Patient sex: F
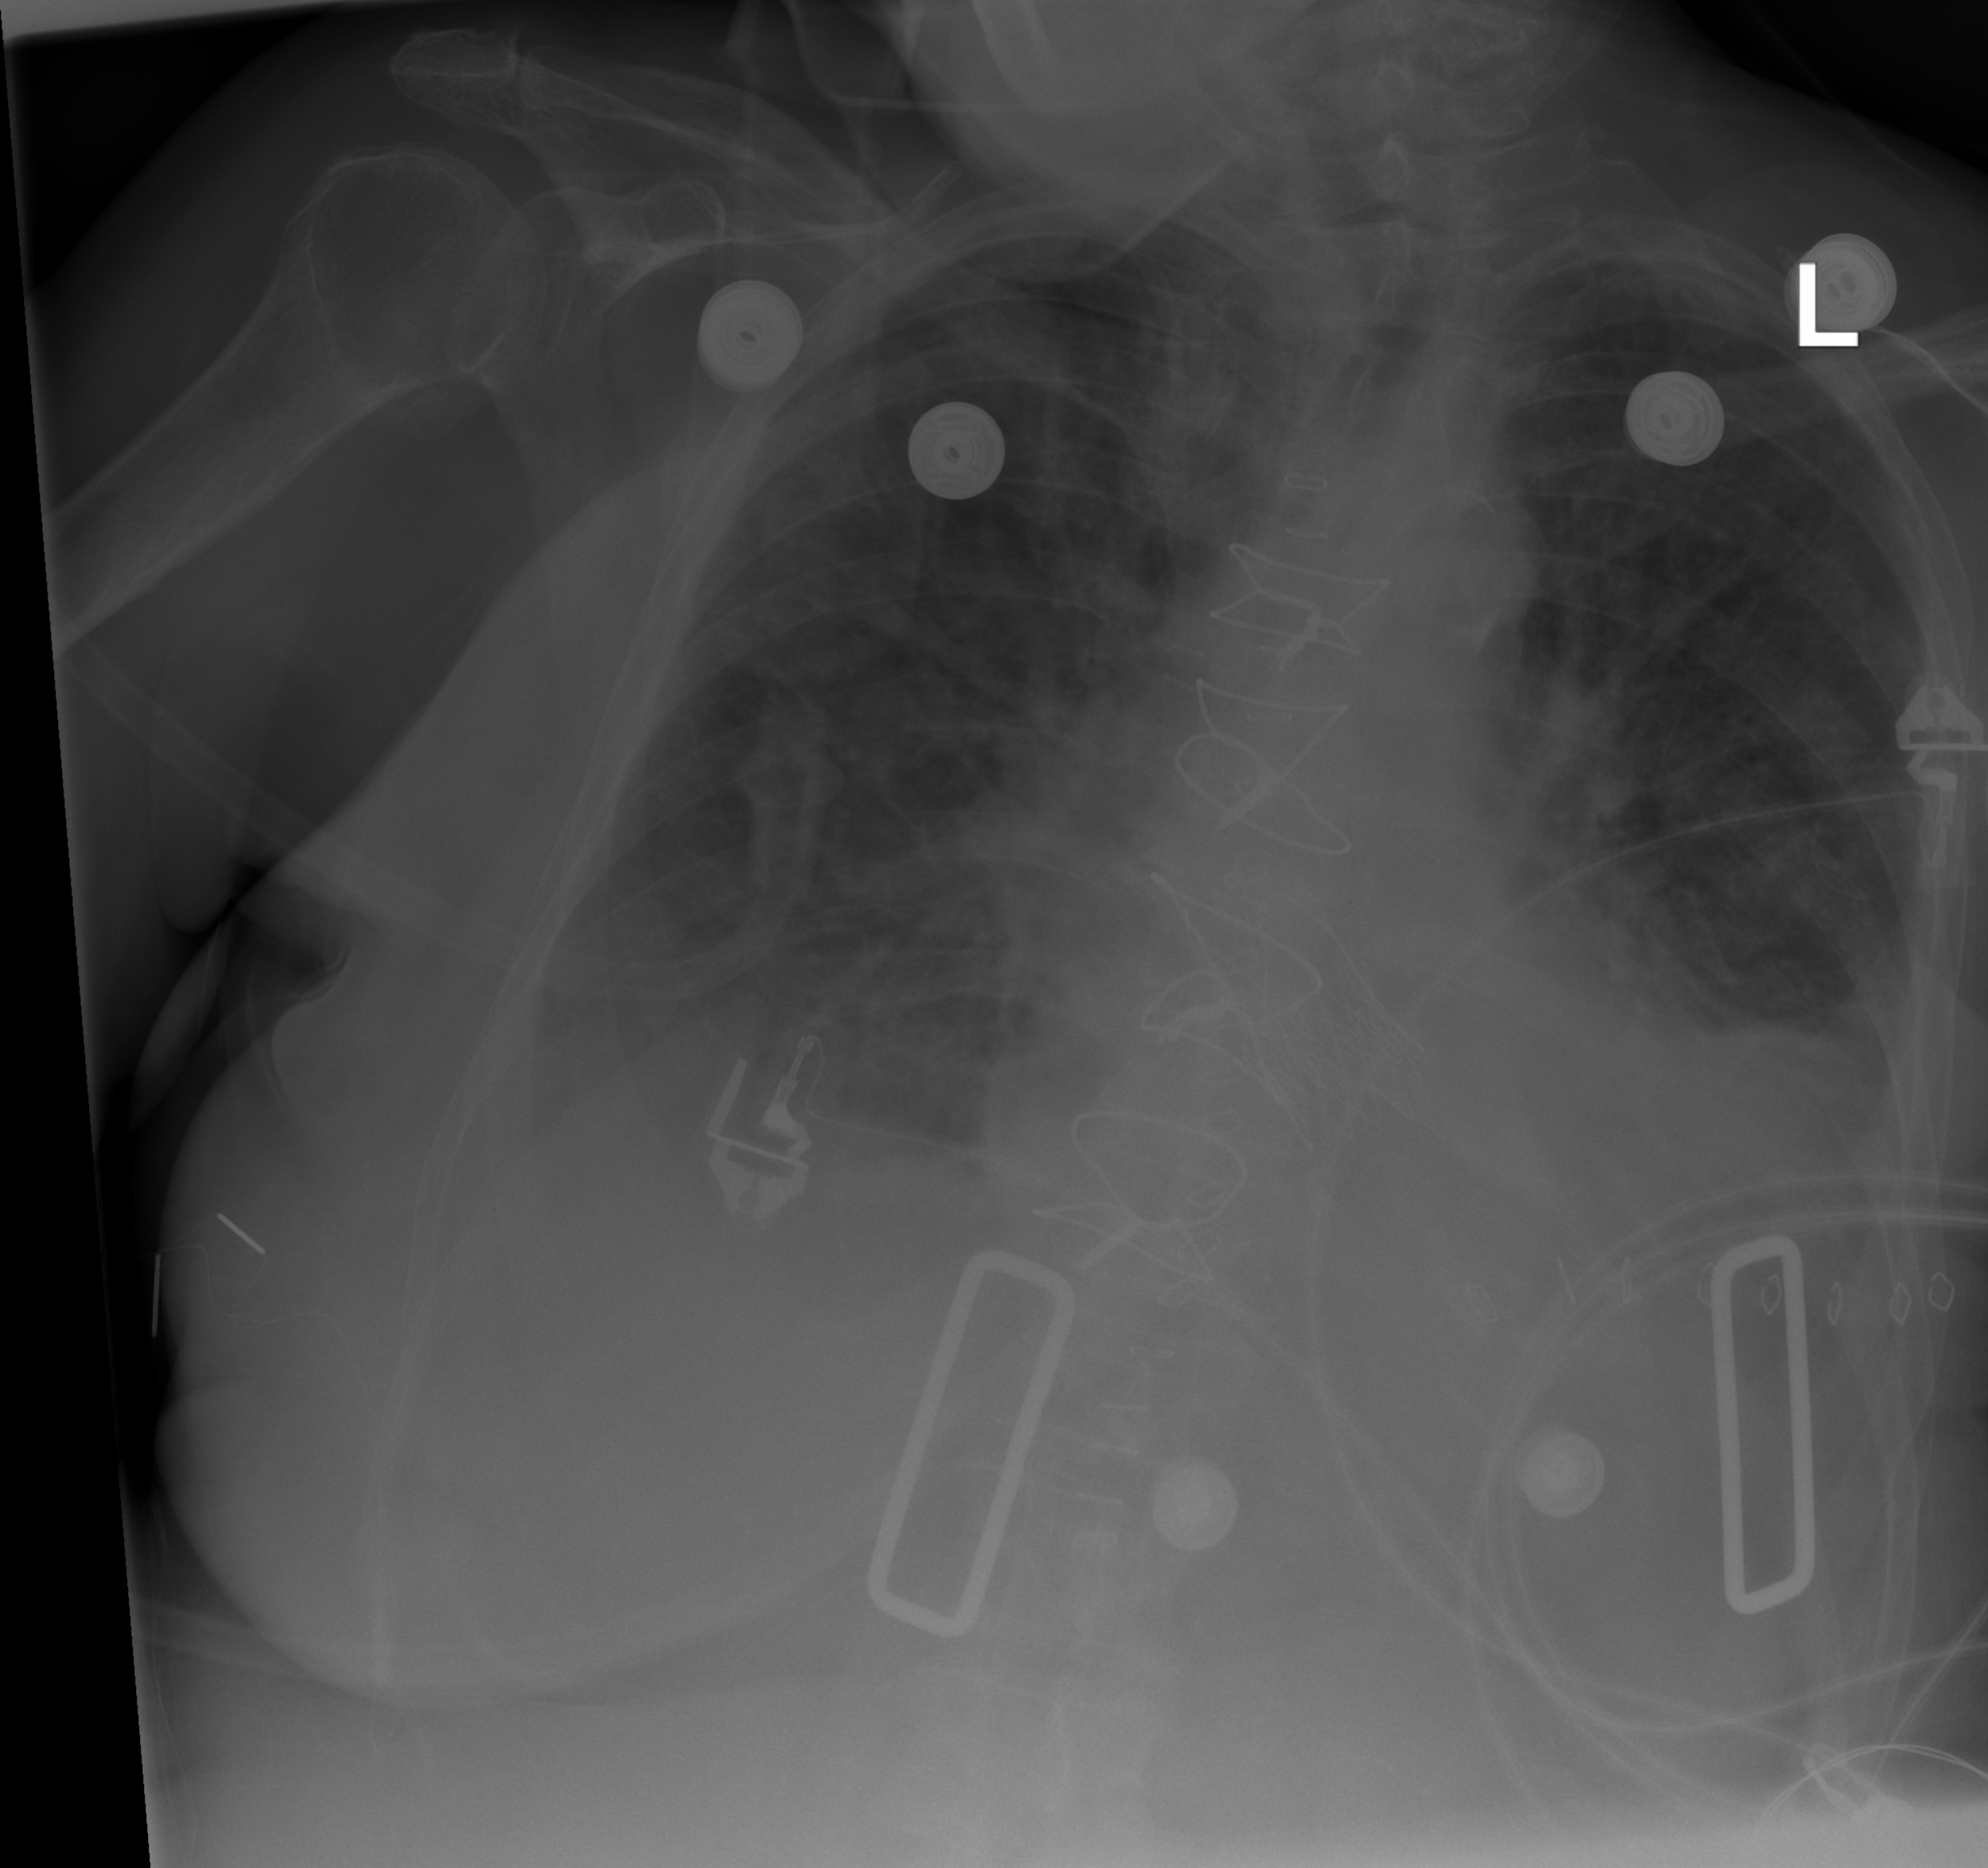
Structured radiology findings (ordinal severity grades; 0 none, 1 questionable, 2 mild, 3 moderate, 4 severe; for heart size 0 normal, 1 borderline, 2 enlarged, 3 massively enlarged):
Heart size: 2
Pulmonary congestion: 2
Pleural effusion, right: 2
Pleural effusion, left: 2
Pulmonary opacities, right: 2
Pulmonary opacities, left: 1
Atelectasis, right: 2
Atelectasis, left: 2